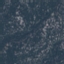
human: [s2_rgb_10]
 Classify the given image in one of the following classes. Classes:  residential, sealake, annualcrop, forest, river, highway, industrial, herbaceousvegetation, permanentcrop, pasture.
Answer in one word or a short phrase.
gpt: HerbaceousVegetation